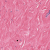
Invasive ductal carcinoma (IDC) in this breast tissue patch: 0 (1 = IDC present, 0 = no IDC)